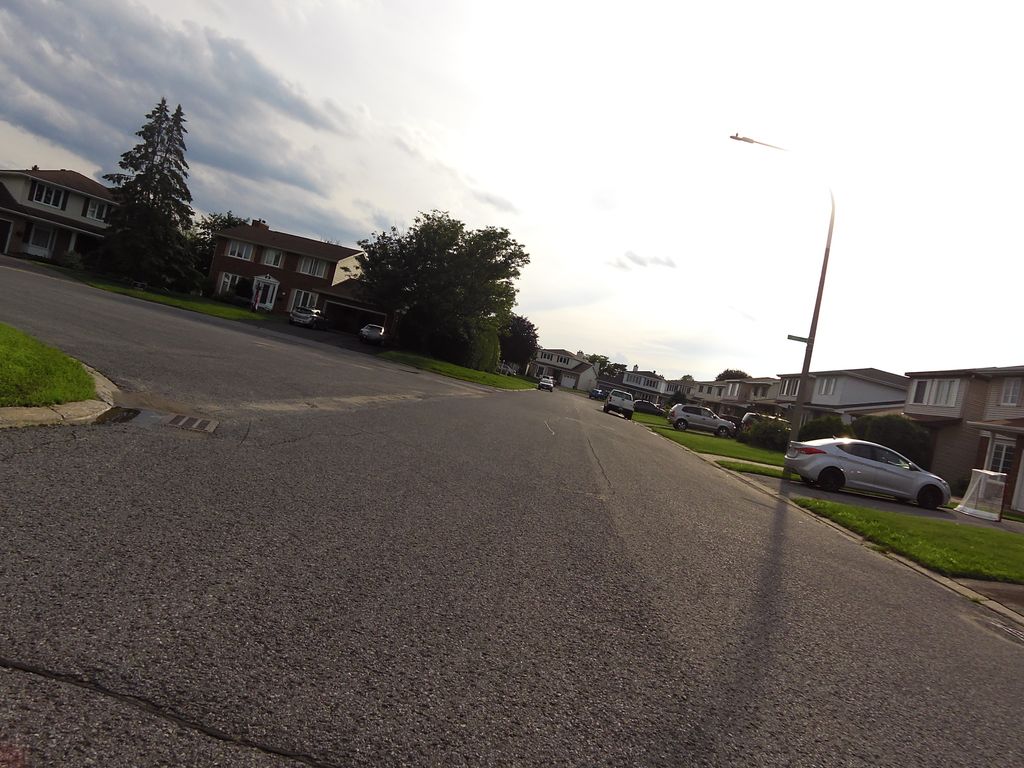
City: ottawa-gatineau